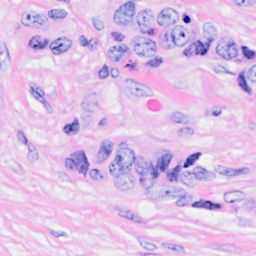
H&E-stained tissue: Breast